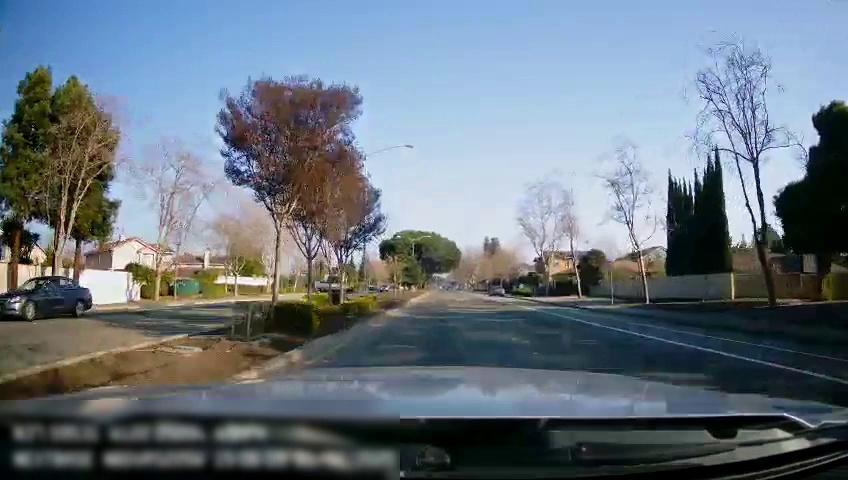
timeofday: Day
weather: Sunny
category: Drivable Space
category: Drivable Space
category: Vehicles | Car
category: Vehicles | Car
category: Lanes | Current Lane
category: Lanes | Alternate Lane